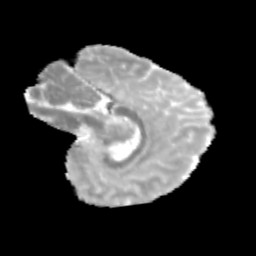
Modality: MD
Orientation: sagittal
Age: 10
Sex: female
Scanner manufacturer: siemens
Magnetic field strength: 3 T
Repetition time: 3.8 s
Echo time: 0.07 s